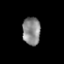
Tissue: prostate
Cell type: Endothelial cells
Senescence score: 0.3344
Nuclear area (px): 493
Mean DAPI intensity: 135.45